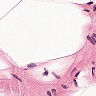
Metastatic tissue present: no